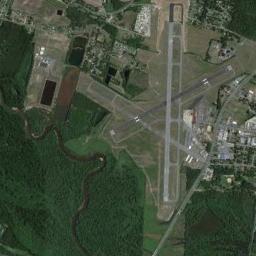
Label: airport